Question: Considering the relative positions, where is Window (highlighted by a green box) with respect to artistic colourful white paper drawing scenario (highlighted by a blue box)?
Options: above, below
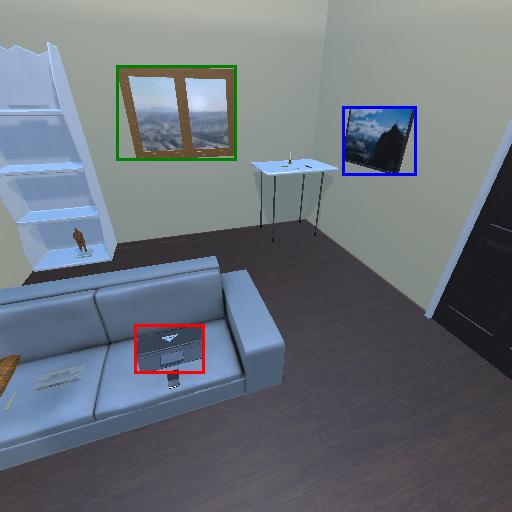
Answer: above